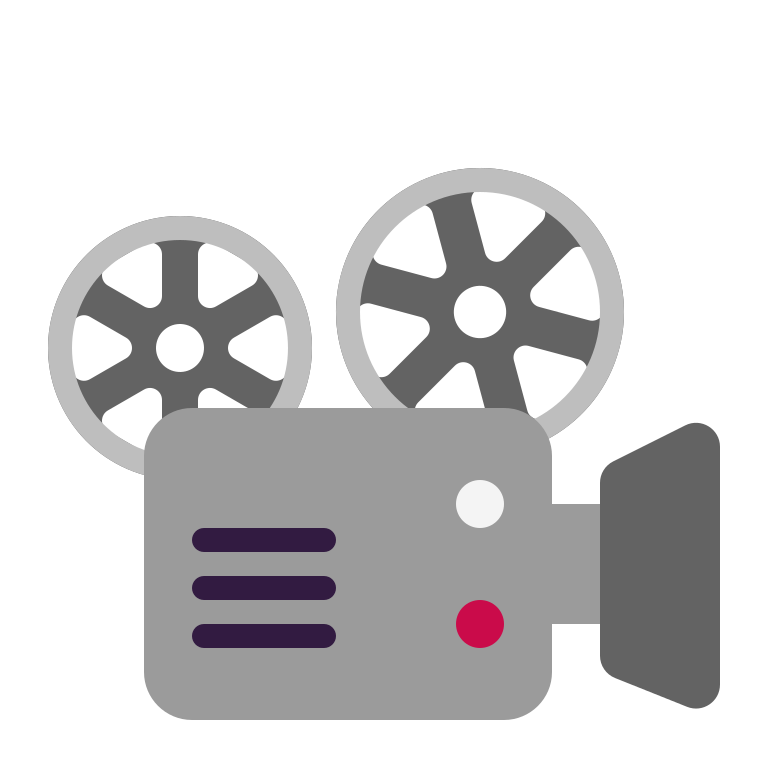
film projector flat